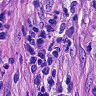
Metastatic tissue present: yes